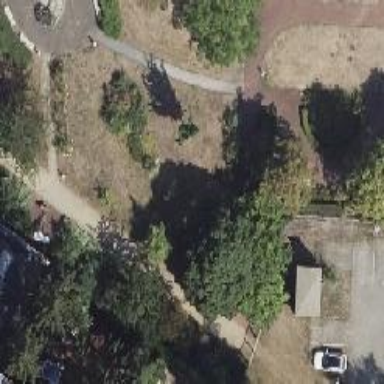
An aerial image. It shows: Park with evergreen broadleaved trees.